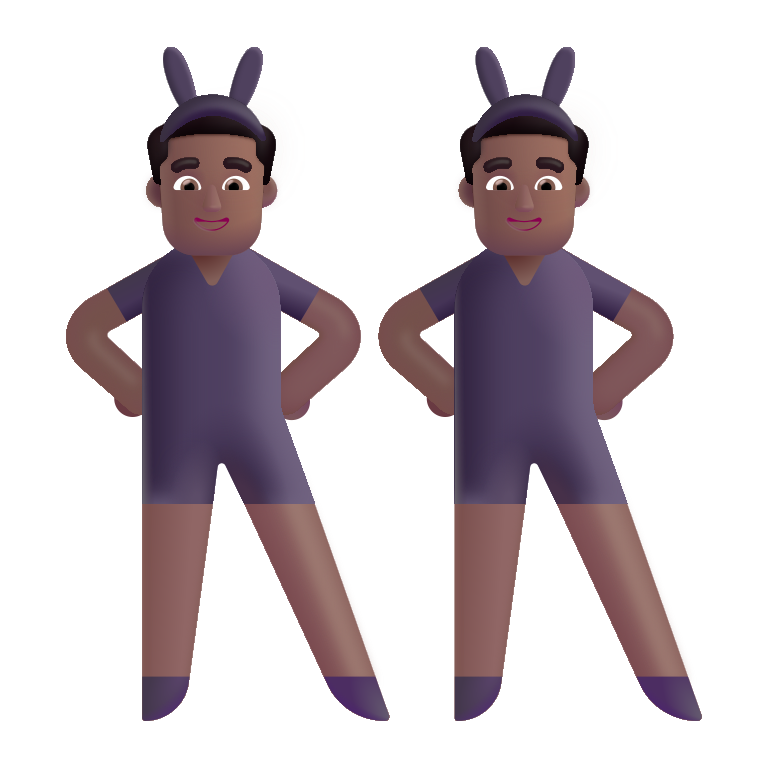
man with bunny ears color  dark